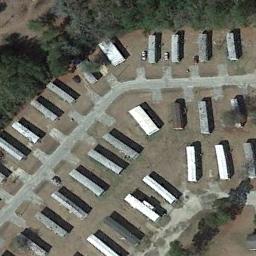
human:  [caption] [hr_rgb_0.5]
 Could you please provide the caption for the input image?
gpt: The mobile home park has some neatly arranged mobile homes and a grove of trees and a road goes through the mobile home park .

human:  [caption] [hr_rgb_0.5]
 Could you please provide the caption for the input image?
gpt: There are many buildings of different shapes and sizes in the mobile home parks .

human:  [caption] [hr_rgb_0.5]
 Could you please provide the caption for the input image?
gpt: The mobile home park is on the bare land next to some trees .

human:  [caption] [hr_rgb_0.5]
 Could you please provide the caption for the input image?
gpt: There are about a dozen mobile homes on one side of the road .

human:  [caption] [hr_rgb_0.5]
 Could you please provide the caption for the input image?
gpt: There are some white and gray buildings on brown lawns in the mobile home park .